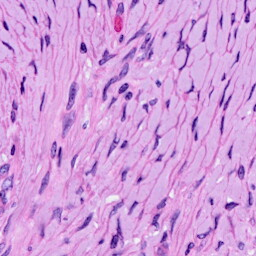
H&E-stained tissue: Ovarian